Interaction volume radius: 10 \u00c5
Interaction volume height: 15 \u00c5
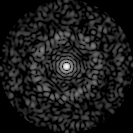
Disorder parameter: 0.8476